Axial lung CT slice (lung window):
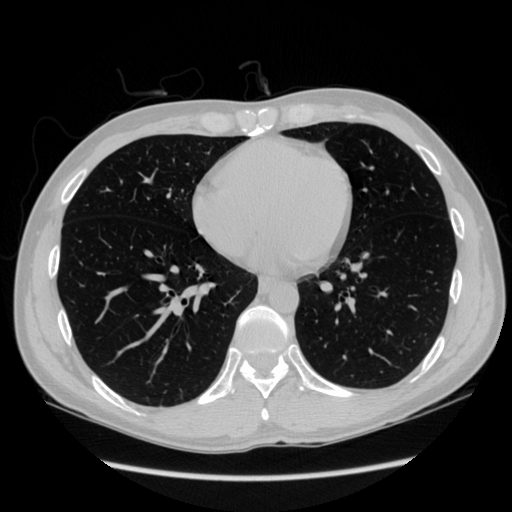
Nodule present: no